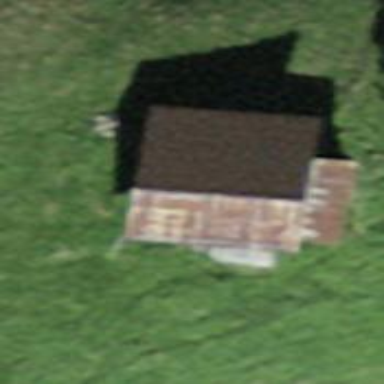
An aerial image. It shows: Rural barn.